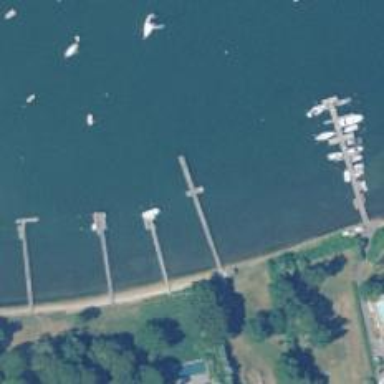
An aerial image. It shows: Man-made pier.